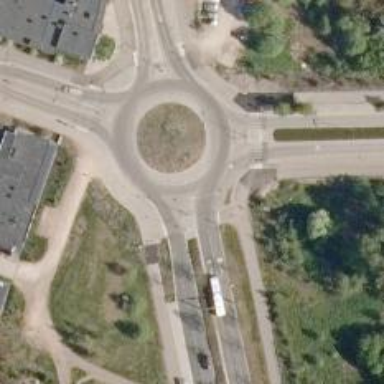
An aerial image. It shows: Tertiary road with asphalt surface leading to roundabout.